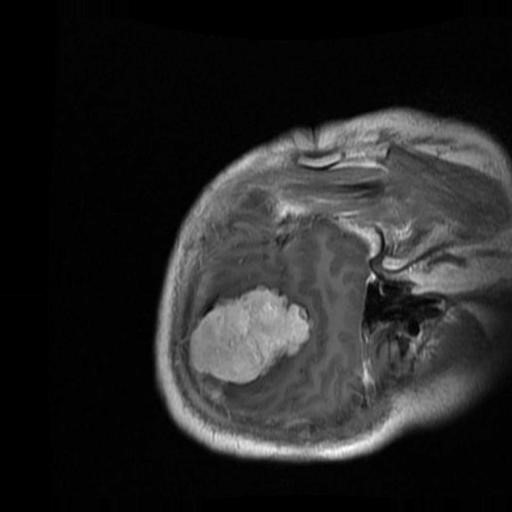
Label: brain_menin